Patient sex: F
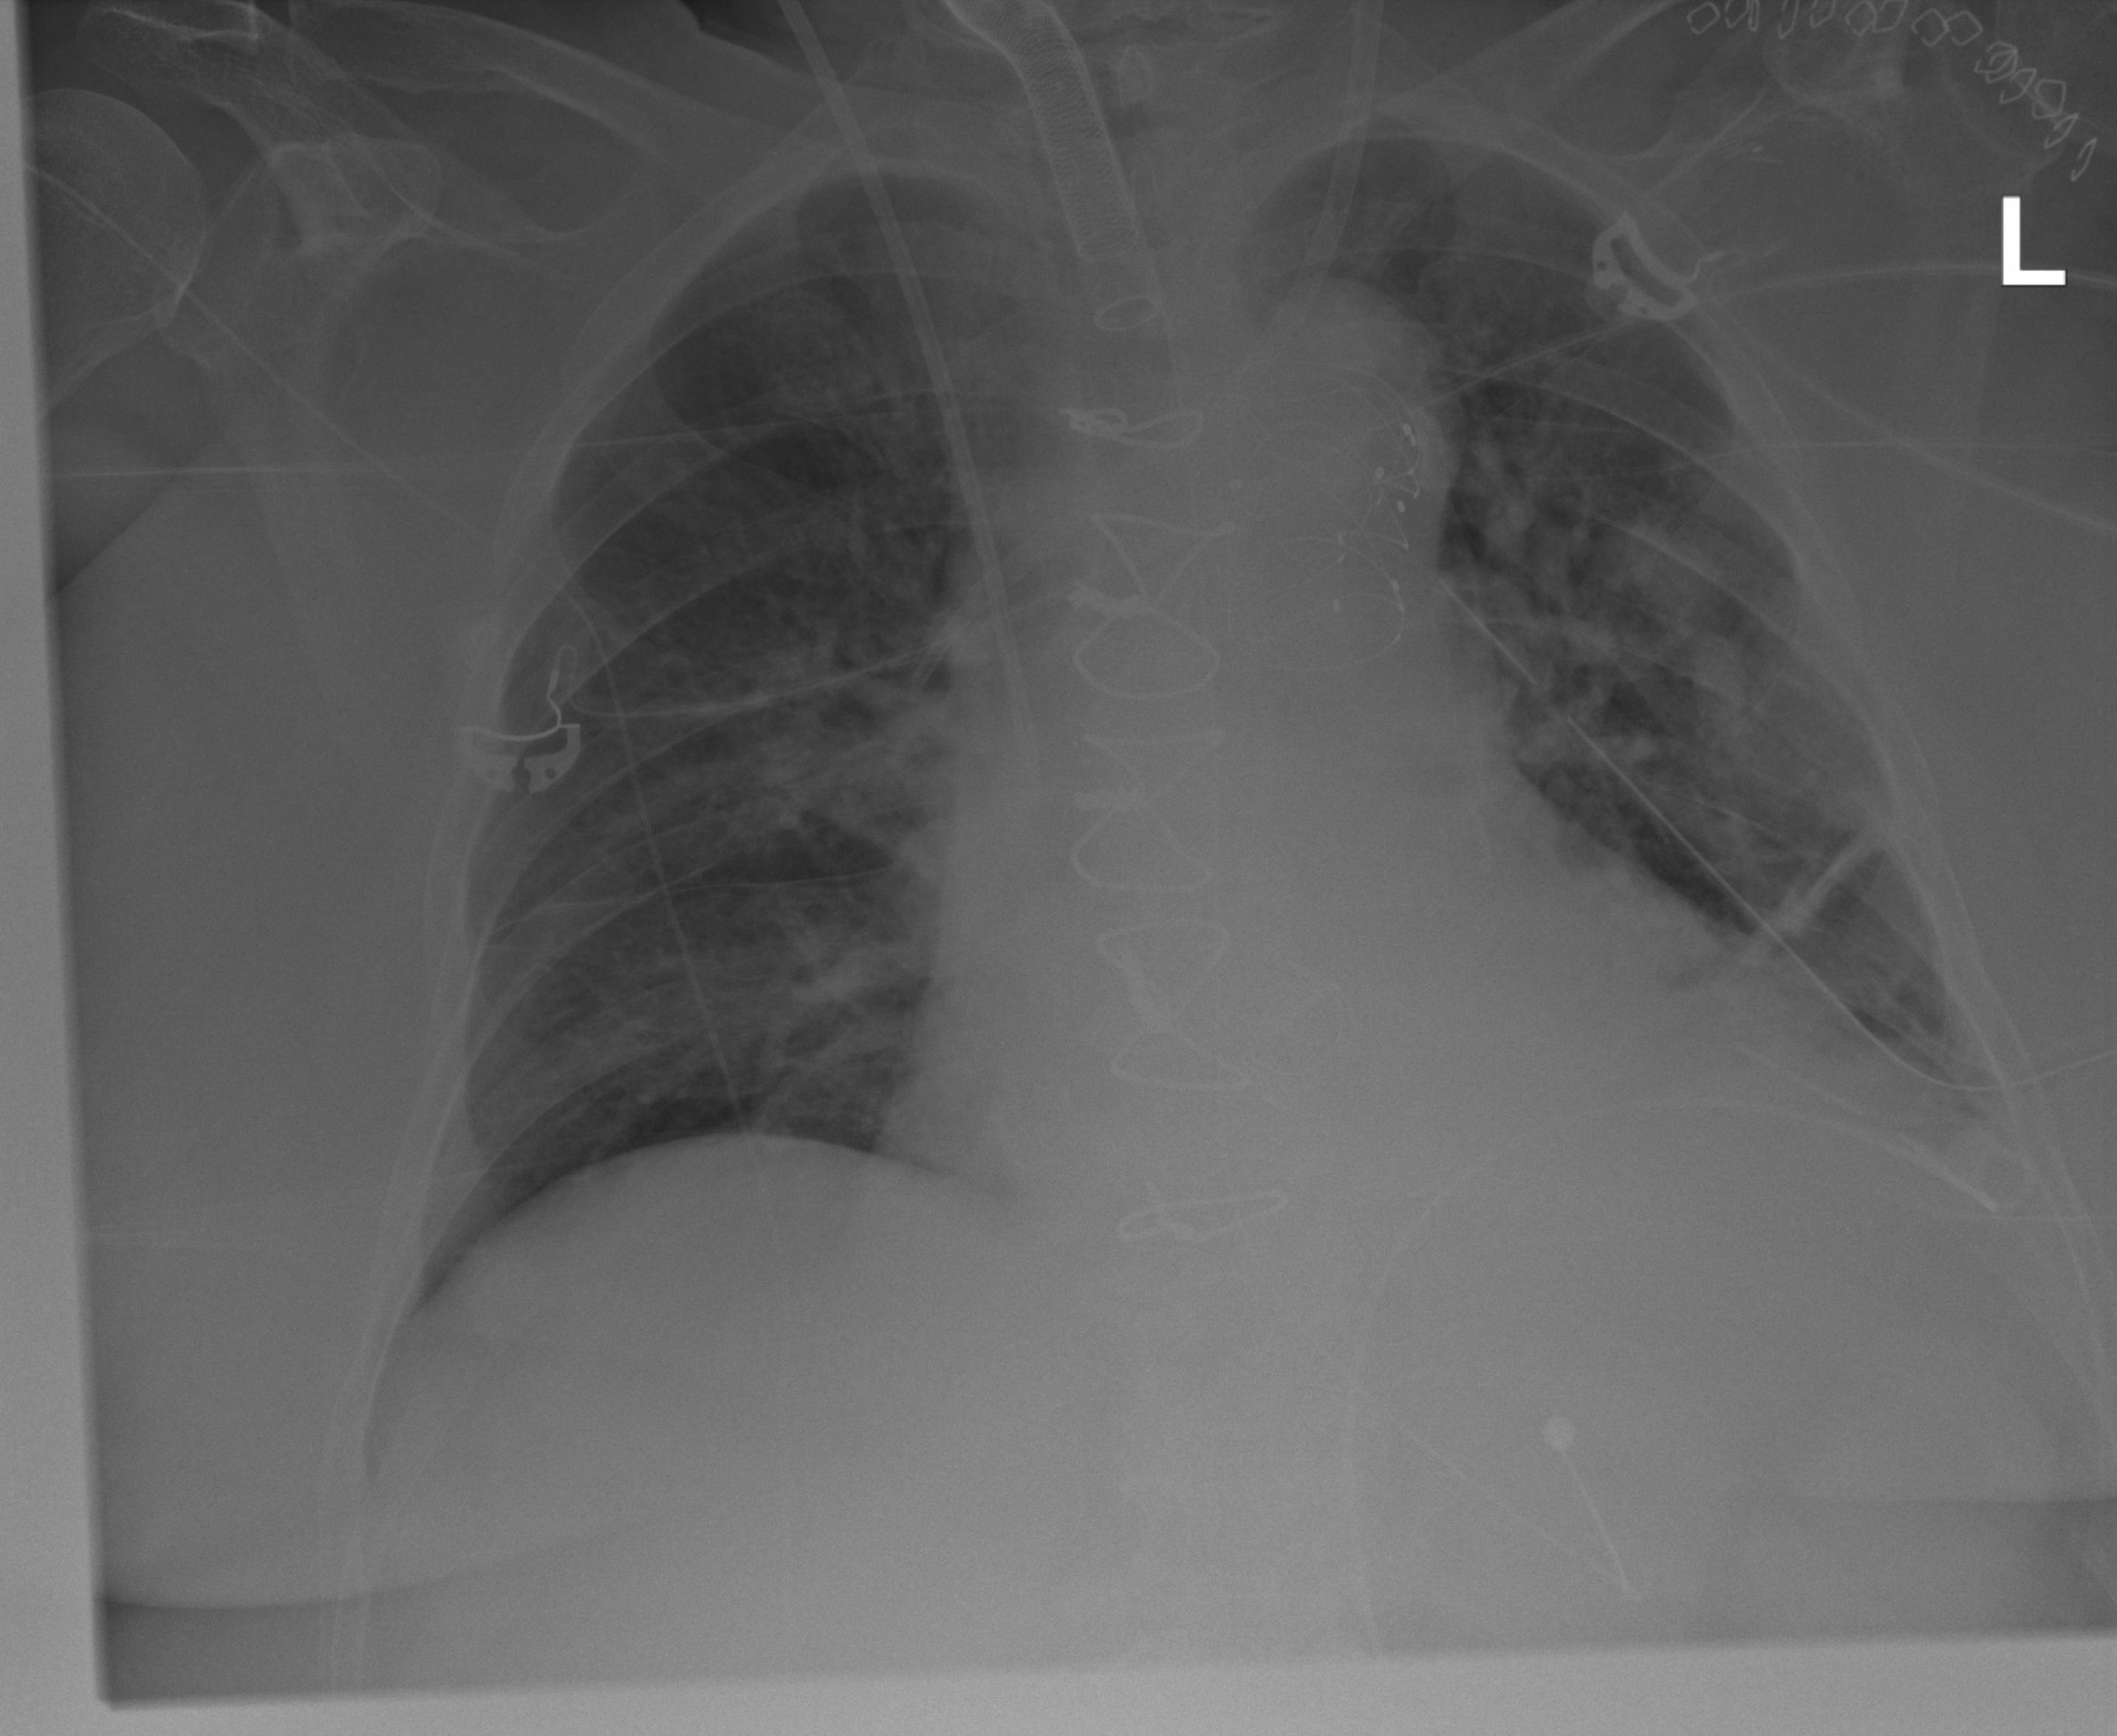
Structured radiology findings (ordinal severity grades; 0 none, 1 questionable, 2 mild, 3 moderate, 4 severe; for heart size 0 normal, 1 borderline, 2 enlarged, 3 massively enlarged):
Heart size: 2
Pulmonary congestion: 2
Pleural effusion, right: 2
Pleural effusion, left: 2
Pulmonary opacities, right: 2
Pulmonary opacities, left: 2
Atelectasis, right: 0
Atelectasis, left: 2